Question:
Sahi not showing chrome browser option on sahi dashboard. My OS is XP. Any one tell me what is the reason behind this?
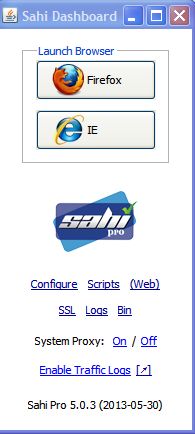
Answer: Please have a look at this post <URL>
Here I have provided the solution for same.
Video explaining how to configure browsers: <URL>